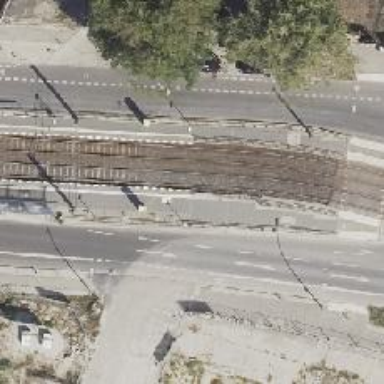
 specifically for trams. The platform has shelter."